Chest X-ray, PA view. Patient: 67 years old, sex M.
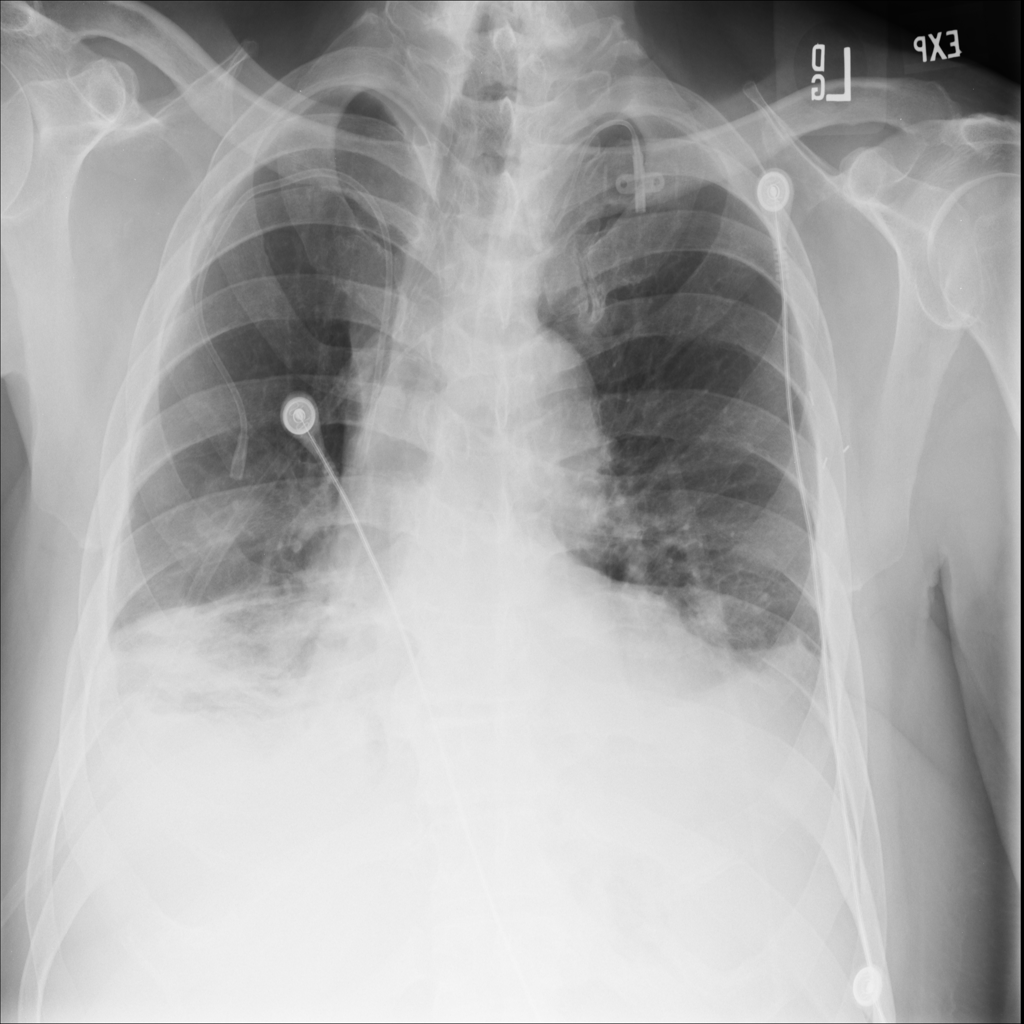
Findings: Atelectasis, Consolidation, Effusion